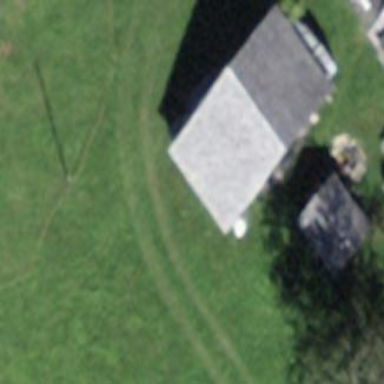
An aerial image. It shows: Rural barn.